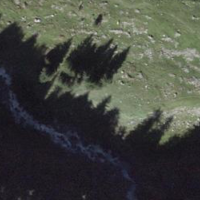
EUNIS habitat code: 23
Species observed at this site:
Hesperia comma
Papilio machaon
Omocestus viridulus
Fabriciana niobe
Cyaniris semiargus
Gomphocerippus rufus
Aglais urticae
Aporia crataegi